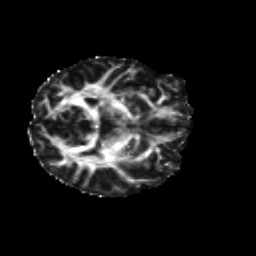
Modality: FA
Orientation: axial
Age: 44
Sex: female
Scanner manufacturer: siemens
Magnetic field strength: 3 T
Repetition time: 8.6 s
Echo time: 0.095 s